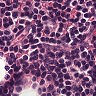
Metastatic tissue present: no